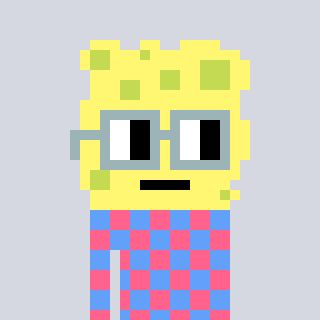
a pixel art character with square dark gray glasses, a sponge-shaped head and a blue-colored body on a cool background